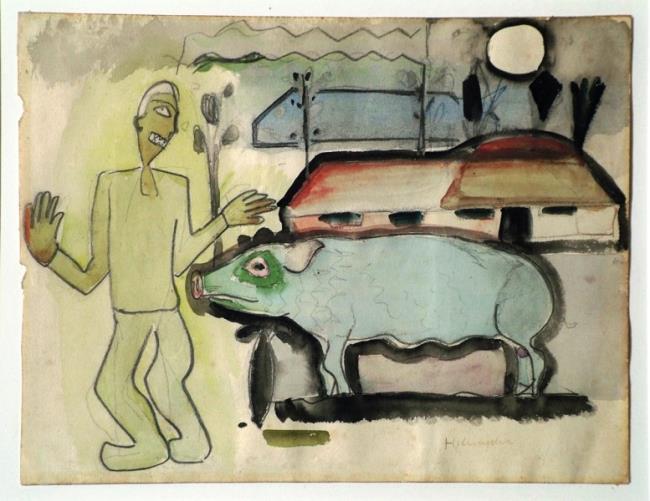
Title: Study for the pig killer
Artist: Herman Kruyder
Earliest date: 1923
Latest date: 1924
Genre: watercolor (painting)
Iconography: cattle
Keywords: man, tree, pig, stable, moon